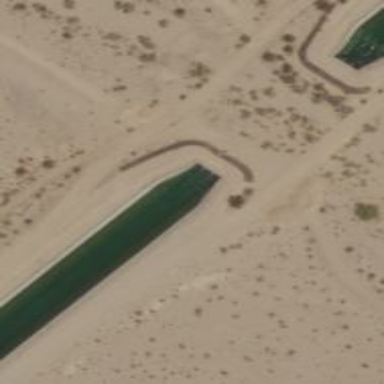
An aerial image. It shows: Canal tunnel known as culvert. It is type of water feature.